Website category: movie
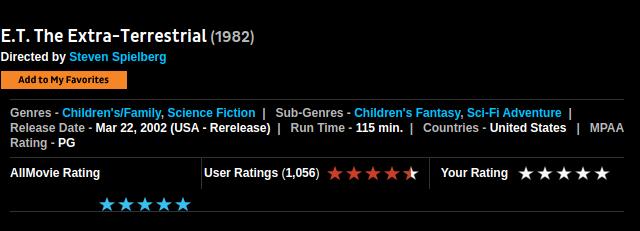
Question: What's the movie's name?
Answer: E.T. The Extra-Terrestrial

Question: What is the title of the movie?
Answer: E.T. The Extra-Terrestrial

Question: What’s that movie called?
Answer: E.T. The Extra-Terrestrial

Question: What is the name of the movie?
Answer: E.T. The Extra-Terrestrial

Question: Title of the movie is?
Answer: E.T. The Extra-Terrestrial

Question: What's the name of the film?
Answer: E.T. The Extra-Terrestrial

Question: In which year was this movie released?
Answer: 1982

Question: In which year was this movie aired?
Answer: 1982

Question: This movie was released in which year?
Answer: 1982

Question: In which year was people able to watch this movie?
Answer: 1982

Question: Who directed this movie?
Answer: Steven Spielberg

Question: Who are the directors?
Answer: Steven Spielberg

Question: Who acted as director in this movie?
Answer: Steven Spielberg

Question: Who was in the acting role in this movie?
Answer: Steven Spielberg

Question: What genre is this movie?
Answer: Children's/Family , Science Fiction

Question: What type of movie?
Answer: Children's/Family , Science Fiction

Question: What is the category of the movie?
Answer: Children's/Family , Science Fiction

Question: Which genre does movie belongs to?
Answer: Children's/Family , Science Fiction

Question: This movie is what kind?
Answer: Children's/Family , Science Fiction

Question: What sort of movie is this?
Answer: Children's/Family , Science Fiction

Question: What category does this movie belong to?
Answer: Children's/Family , Science Fiction

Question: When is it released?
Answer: Mar 22, 2002 (USA - Rerelease)

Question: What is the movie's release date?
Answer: Mar 22, 2002 (USA - Rerelease)

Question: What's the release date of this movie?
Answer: Mar 22, 2002 (USA - Rerelease)

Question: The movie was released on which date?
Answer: Mar 22, 2002 (USA - Rerelease)

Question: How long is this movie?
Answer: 115 min.

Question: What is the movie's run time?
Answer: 115 min.

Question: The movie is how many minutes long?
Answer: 115 min.

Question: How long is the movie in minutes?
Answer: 115 min.

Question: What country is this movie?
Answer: United States

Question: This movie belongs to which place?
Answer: United States

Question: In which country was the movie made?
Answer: United States

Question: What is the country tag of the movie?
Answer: United States

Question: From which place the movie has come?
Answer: United States